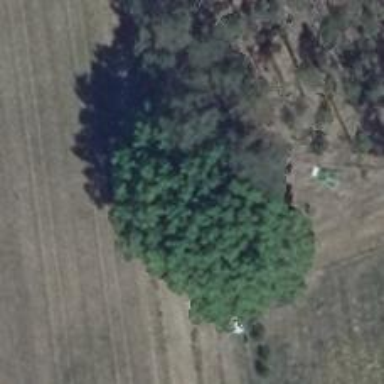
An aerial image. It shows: Hunting stand.